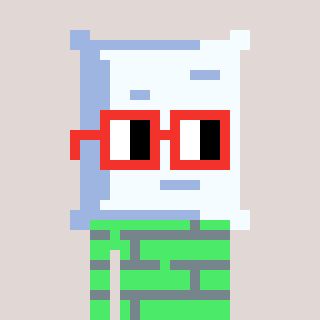
a pixel art character with square red glasses, a pillow-shaped head and a teal-colored body on a warm background